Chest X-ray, AP view. Patient: 56 years old, sex F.
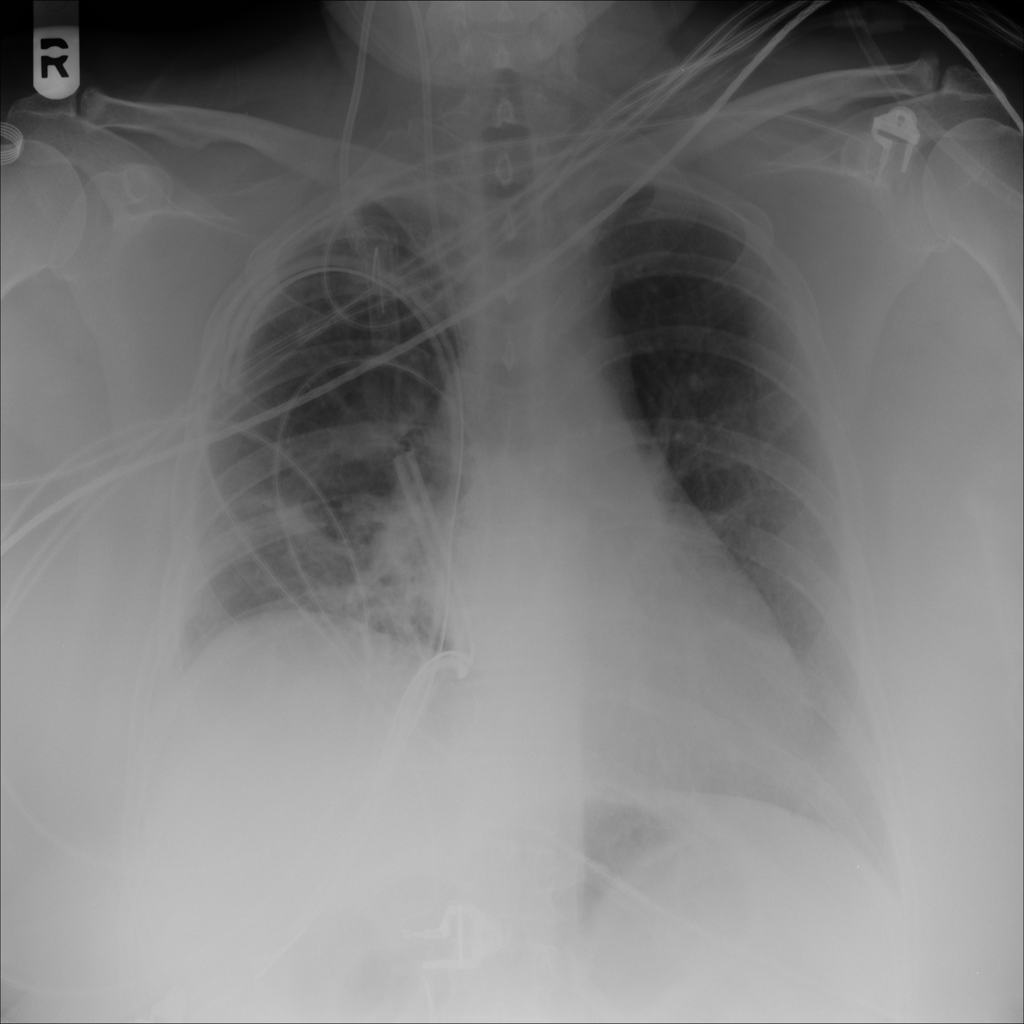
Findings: Infiltration